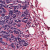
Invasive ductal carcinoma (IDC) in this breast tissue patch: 1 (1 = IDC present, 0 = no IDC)